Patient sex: F
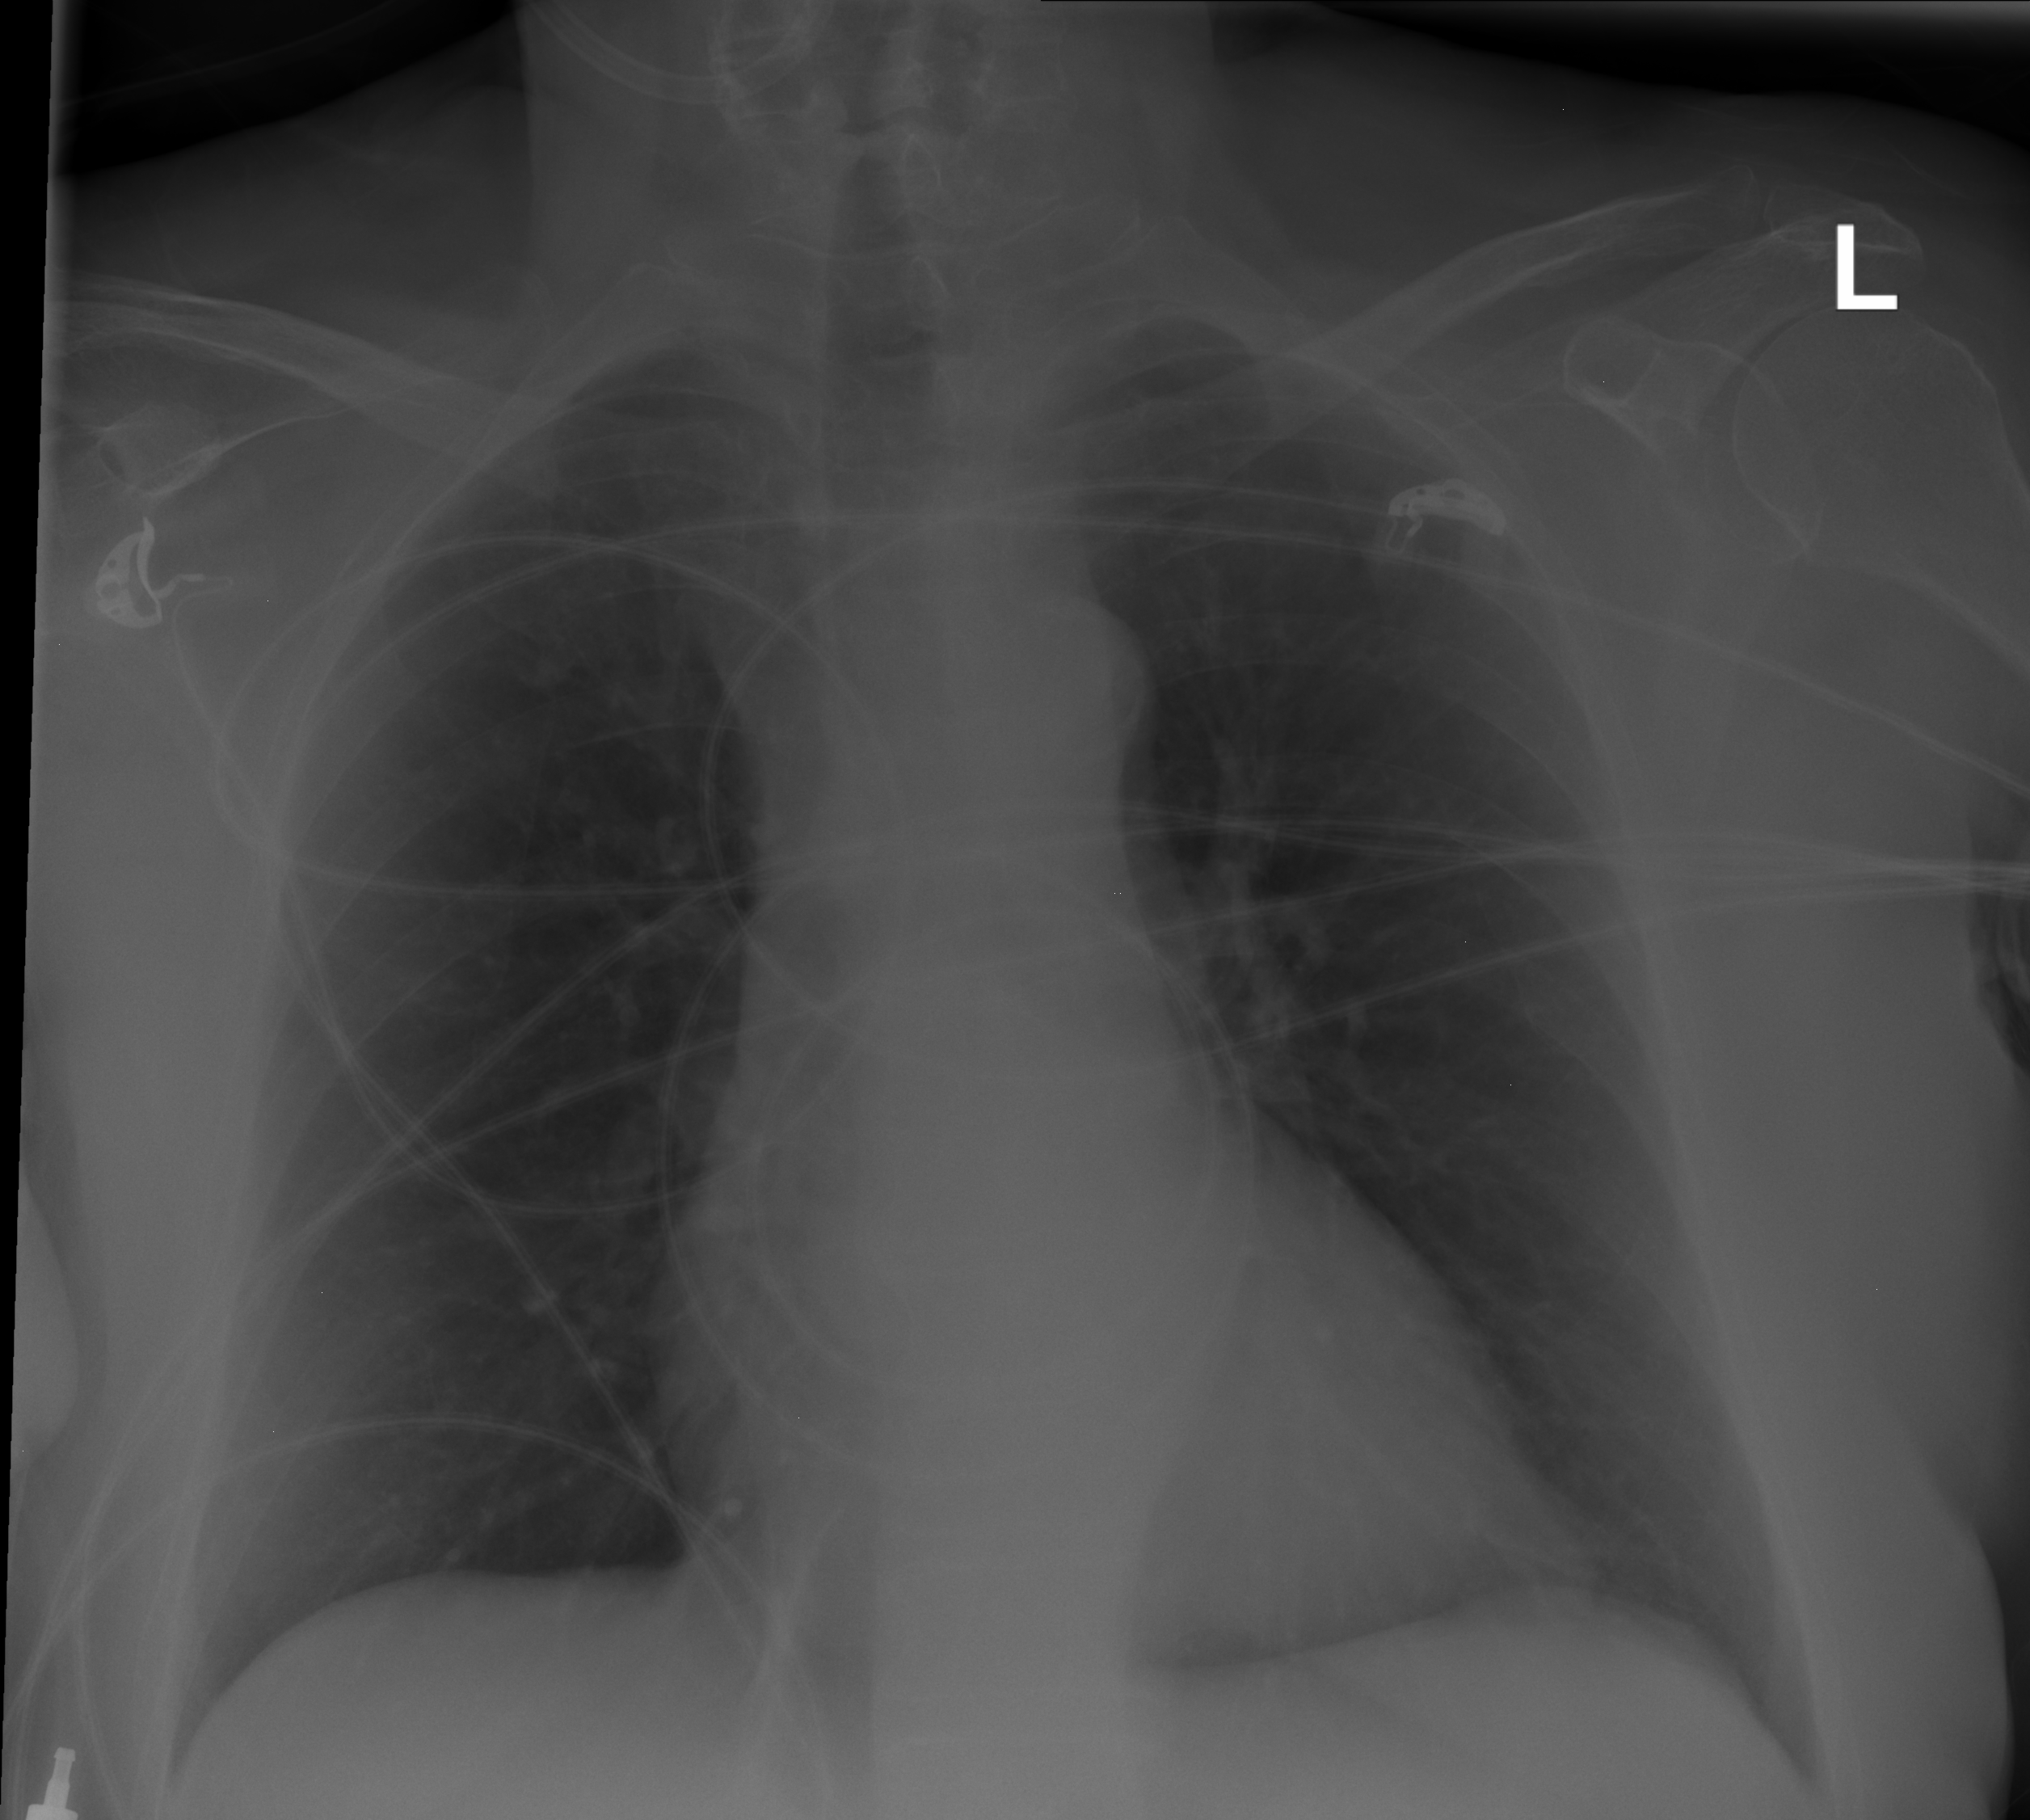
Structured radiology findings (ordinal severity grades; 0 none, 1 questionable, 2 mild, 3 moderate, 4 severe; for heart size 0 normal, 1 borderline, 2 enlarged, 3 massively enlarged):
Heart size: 0
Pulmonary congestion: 0
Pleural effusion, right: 0
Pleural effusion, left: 0
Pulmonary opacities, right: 0
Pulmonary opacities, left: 0
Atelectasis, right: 1
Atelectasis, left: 1